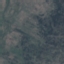
Land use / land cover class: HerbaceousVegetation